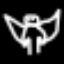
Label: angel